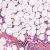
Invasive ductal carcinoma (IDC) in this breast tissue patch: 1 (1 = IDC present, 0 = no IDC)